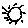
Label: sun